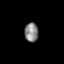
Tissue: skin
Cell type: Epithelial cells
Senescence score: 0.2738
Nuclear area (px): 255
Mean DAPI intensity: 135.259